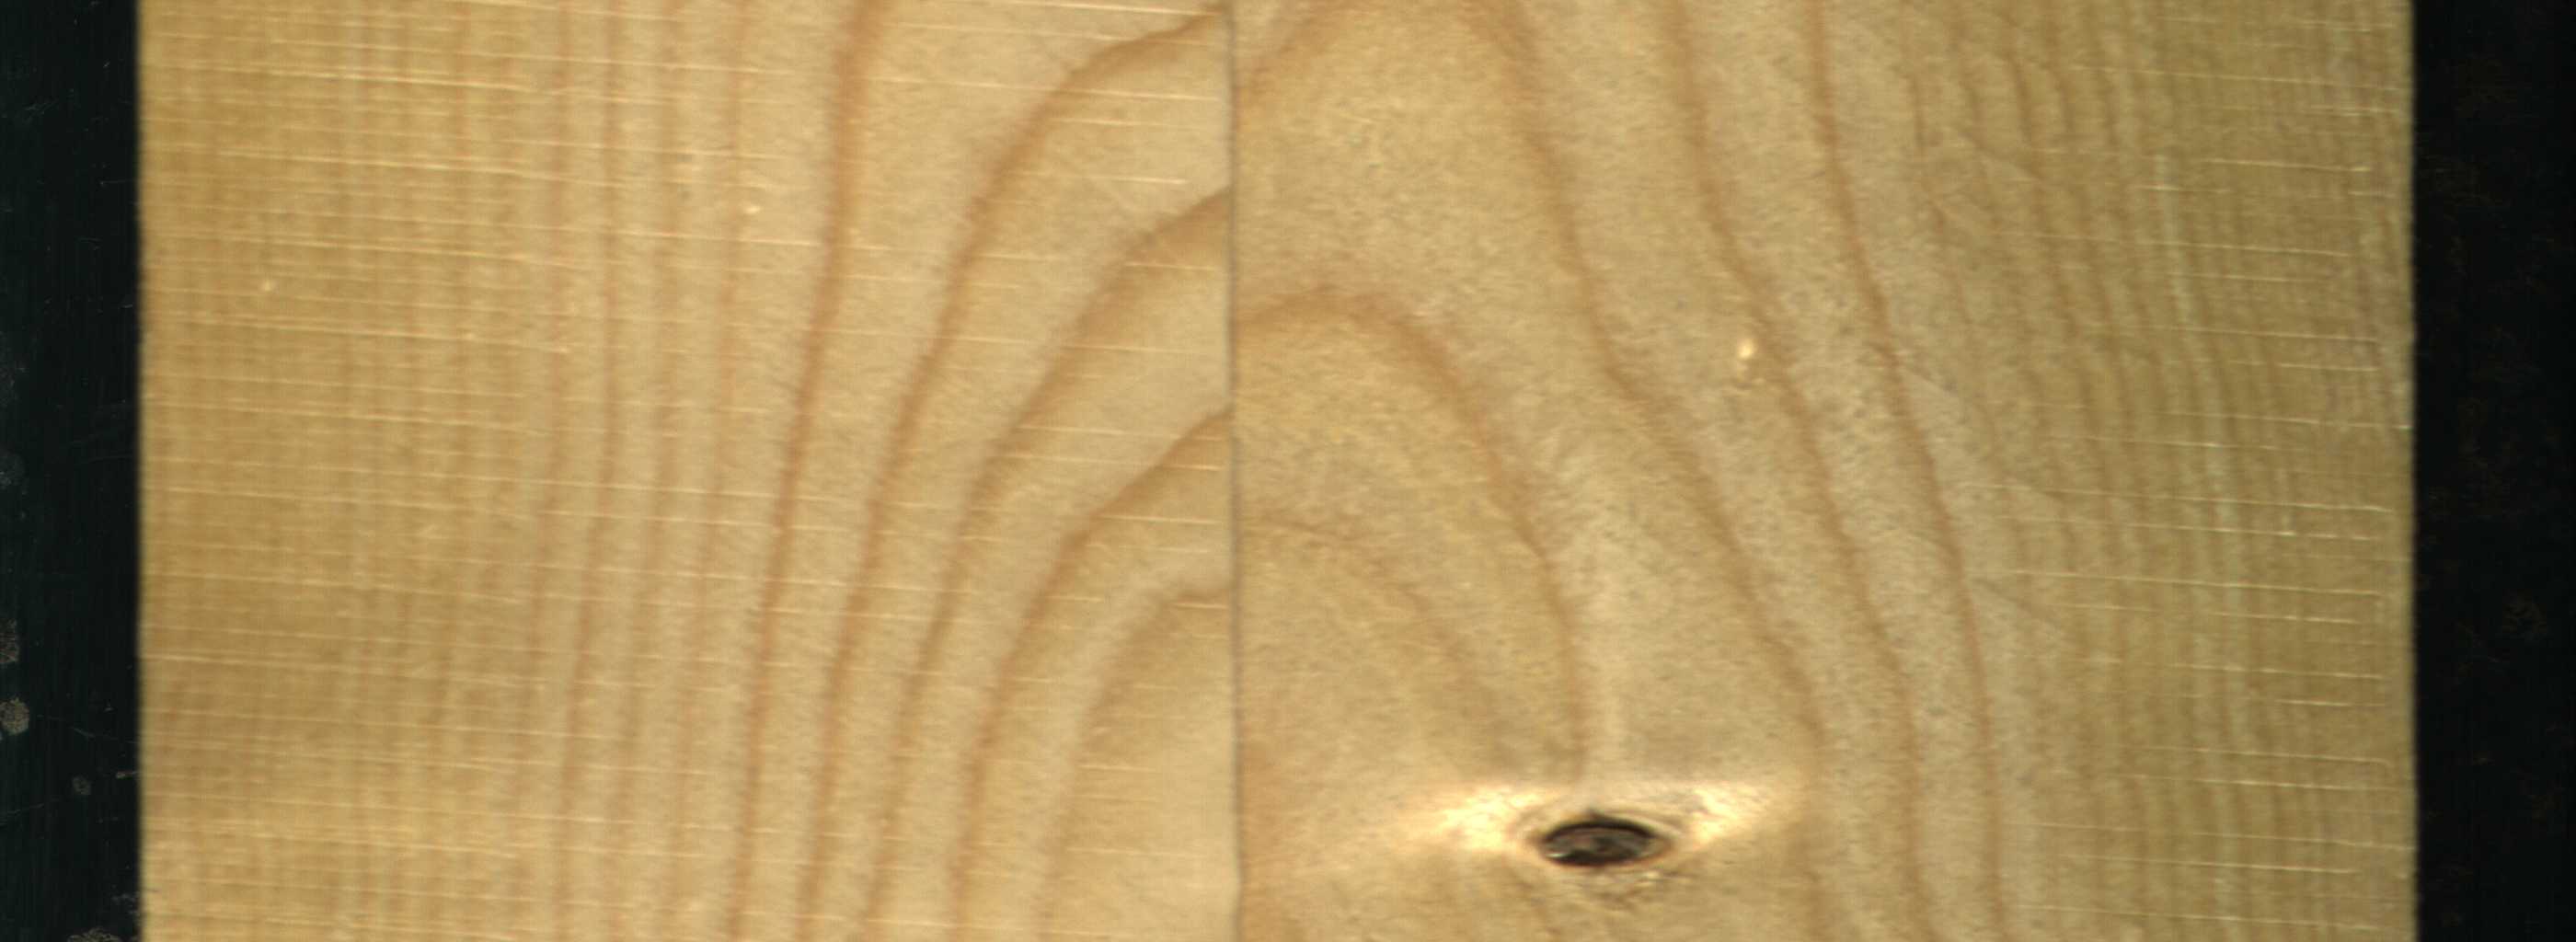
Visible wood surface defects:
Crack
Dead_Knot